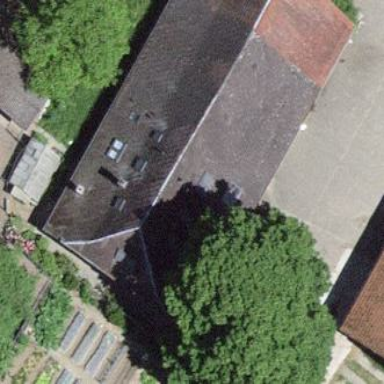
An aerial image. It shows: Farm building.